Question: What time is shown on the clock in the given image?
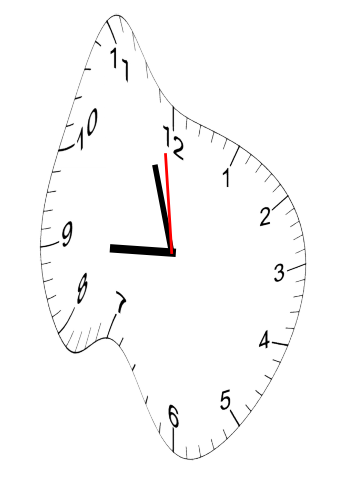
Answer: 08:56:59